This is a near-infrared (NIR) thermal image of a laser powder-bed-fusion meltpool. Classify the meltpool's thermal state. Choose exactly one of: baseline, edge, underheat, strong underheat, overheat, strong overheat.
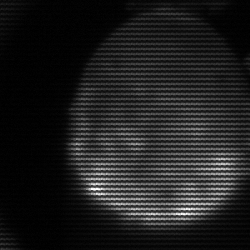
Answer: edge